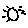
Label: sun